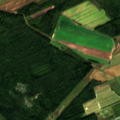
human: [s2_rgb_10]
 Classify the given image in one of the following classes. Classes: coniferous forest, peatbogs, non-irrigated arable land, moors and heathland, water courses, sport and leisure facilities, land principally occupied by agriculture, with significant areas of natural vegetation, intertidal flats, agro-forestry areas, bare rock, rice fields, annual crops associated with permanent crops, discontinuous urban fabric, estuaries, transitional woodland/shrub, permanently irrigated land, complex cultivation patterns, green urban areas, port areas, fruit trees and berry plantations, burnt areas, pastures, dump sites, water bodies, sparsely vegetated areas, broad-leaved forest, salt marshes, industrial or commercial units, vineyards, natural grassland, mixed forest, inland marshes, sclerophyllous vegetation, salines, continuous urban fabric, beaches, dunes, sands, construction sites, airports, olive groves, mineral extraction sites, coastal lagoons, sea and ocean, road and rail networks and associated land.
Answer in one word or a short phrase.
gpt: non-irrigated arable land, coniferous forest